Question: I currently render a colour slider gradient onto a canvas element with the following code:
'''
var colorgrad = self.cache.colorctx.createLinearGradient(0, 0, 0, self.cache.colorpicker.height);
colorgrad.addColorStop(0, 'red'); //red
colorgrad.addColorStop(1 / 6, 'yellow'); //yellow
colorgrad.addColorStop(2 / 6, 'lime') // green
colorgrad.addColorStop(3 / 6, 'aqua'); // aqua
colorgrad.addColorStop(4 / 6, 'blue'); //blue
colorgrad.addColorStop(5 / 6, 'magenta'); // pink
colorgrad.addColorStop(1, 'red'); //red
self.cache.colorctx.fillStyle = colorgrad;
self.cache.colorctx.fillRect(0, 0, 60, self.cache.colorpicker.height);
self.cache.colourdata = self.cache.colorctx.getImageData(0, 0, 1, self.cache.colorpicker.height).data;
'''
This creates a gradient which draws all the way from through the colour wheel from red back to red and produces the image as follows:

When a user moves the circular controller at the top of the image I check the 'Y' position of the controller against the cached image pixel data producing a simple colour picker which returns hex/RGB values.
So now that I have colour extraction working based on user input I also need to be able to take a hex colour value and work out the 'top' value of the control. So in essence, reverse the technique. But I cannot seem to get my head around the correct algorithm to use.
I have a working 'hex to RGB' function so the colour input can be considered an array of rgb values :
'''
colour : {
r : 255,
g : 255,
b : 255
}
'''
So to summarise, when knowing the pixel height of the image above, how can I calculate the position of a given colour in this image when provided with an array of RGB values?
Thanks in advance.
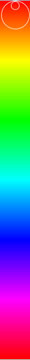
Answer: You could convert the rgb color to <URL>.
With that you can calculate the y position according to the size of the slider '(height / 360 * H)'